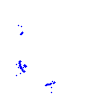
Particle: kaon